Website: macys
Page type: cart
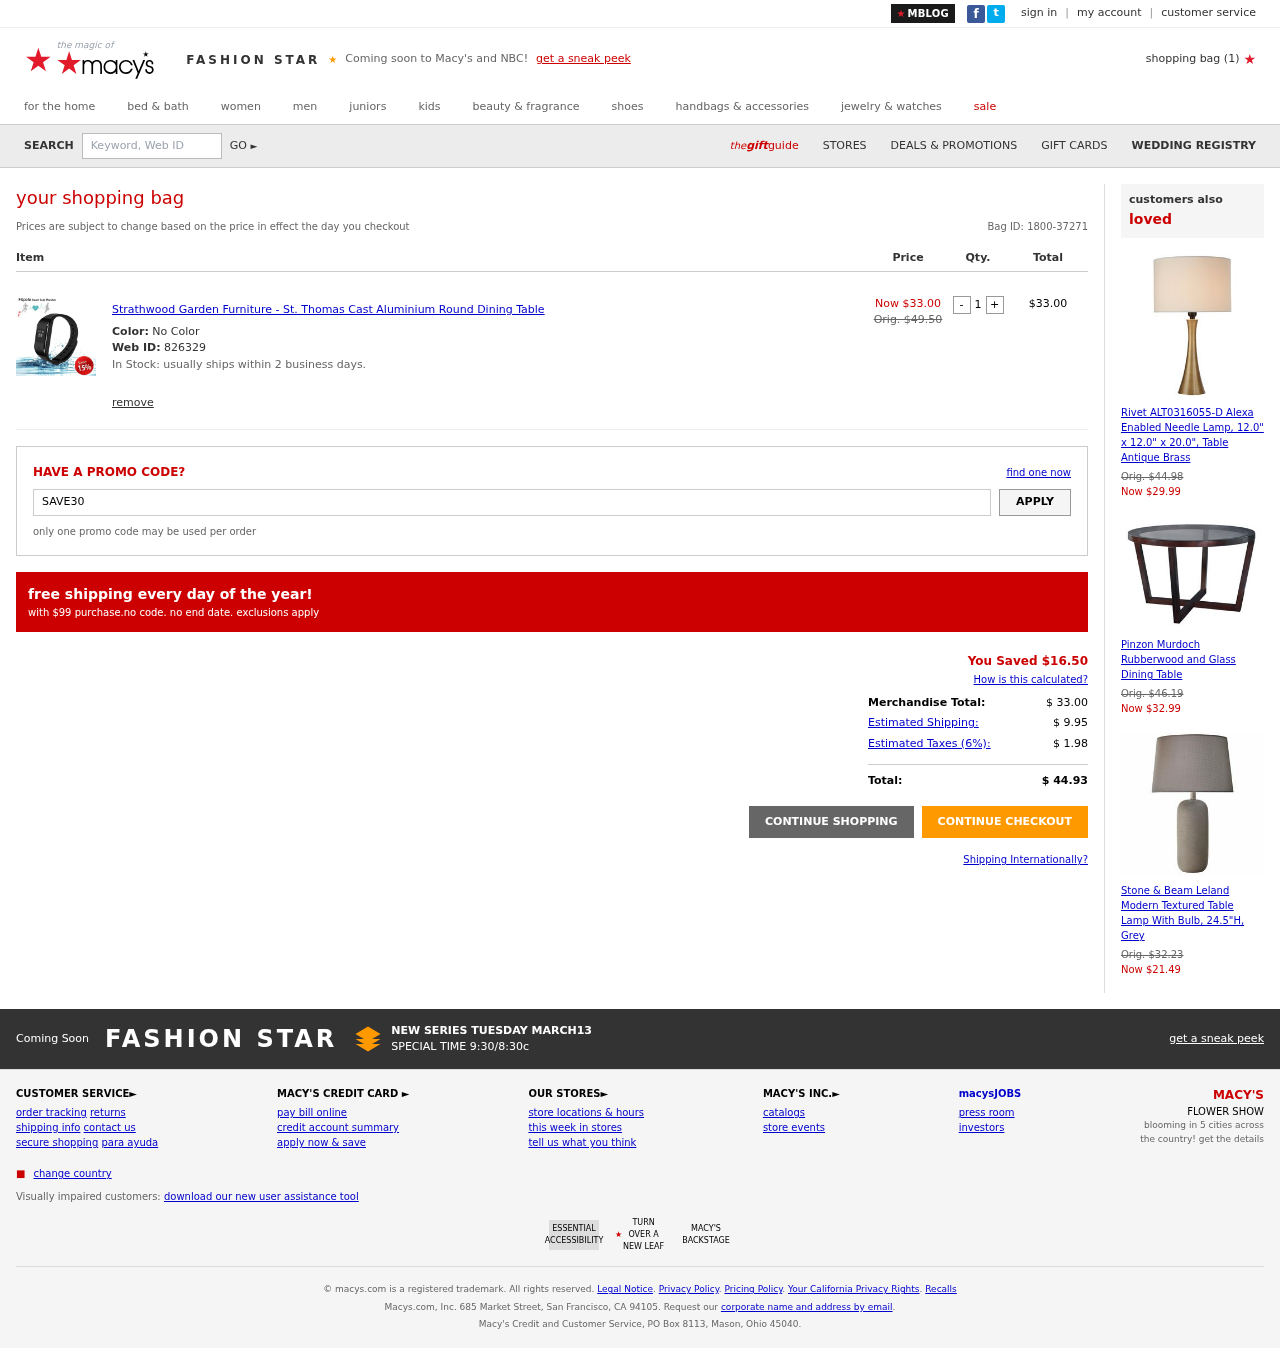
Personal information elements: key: PII_PROMO_CODE
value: SAVE30
Product elements: key: PRODUCT1_NAME
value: Strathwood Garden Furniture - St. Thomas Cast Aluminium Round Dining Table
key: PRODUCT1_PRICE
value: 33
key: PRODUCT1_QUANTITY
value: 1
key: PRODUCT2_NAME
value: Rivet ALT0316055-D Alexa Enabled Needle Lamp, 12.0" x 12.0" x 20.0", Table Antique Brass
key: PRODUCT2_PRICE
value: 29.99
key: PRODUCT3_NAME
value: Pinzon Murdoch Rubberwood and Glass Dining Table
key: PRODUCT3_PRICE
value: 32.99
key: PRODUCT4_NAME
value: Stone & Beam Leland Modern Textured Table Lamp With Bulb, 24.5"H, Grey
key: PRODUCT4_PRICE
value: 21.49
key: PRODUCT1_SKU
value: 826329
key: PRODUCT1_ORIGINAL_PRICE
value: Orig. $49.50
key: PRODUCT1_TOTAL
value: $33.00
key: PRODUCT2_ORIGINAL_PRICE
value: Orig. $44.98
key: PRODUCT3_ORIGINAL_PRICE
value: Orig. $46.19
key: PRODUCT4_ORIGINAL_PRICE
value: Orig. $32.23
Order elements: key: ORDER_NUM_ITEMS
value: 1
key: ORDER_ID
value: Bag ID: 1800-37271
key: ORDER_SAVINGS
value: $16.50
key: ORDER_SUBTOTAL
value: $ 33.00
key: ORDER_SHIPPING_COST
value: $ 9.95
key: ORDER_TAX
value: $ 1.98
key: ORDER_TOTAL
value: $ 44.93